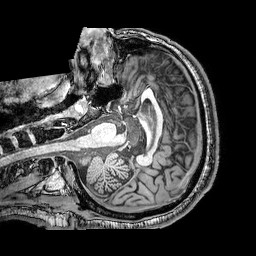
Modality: T1w
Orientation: axial
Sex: male
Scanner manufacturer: philips
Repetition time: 0.008075 s
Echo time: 0.00369 s